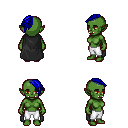
a pixel art fantasy rpg character, female body template, orc, green skin, black cape, white pants, blue long mohawk hairstyle, four views (front, back, left, right), 2x2 character sprite sheet, small pixel art, hard edges, no anti-aliasing